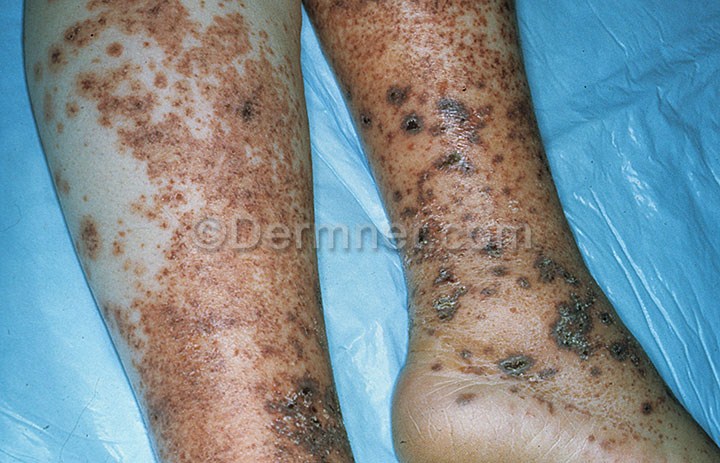
Disease: Vasculitis Photos